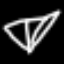
Label: diamond